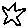
Label: star